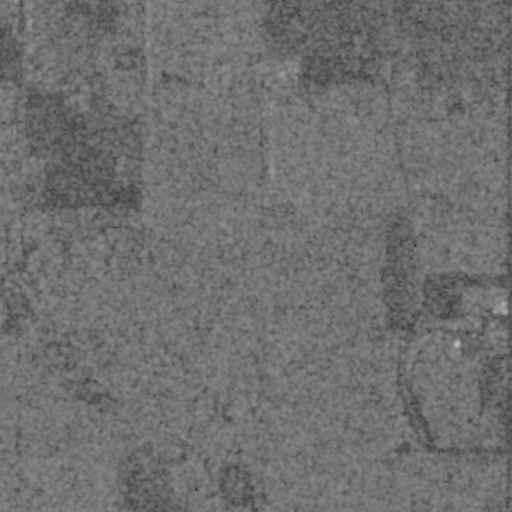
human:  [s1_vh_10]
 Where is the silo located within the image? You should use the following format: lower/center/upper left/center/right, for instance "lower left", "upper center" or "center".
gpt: The silo is located in the center right of the image.
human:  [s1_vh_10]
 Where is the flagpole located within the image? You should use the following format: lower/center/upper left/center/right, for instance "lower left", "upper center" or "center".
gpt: The flagpole is located in the center right of the image.
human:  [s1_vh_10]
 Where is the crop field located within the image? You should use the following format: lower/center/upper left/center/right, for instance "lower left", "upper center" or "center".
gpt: There is no crop field in the image.

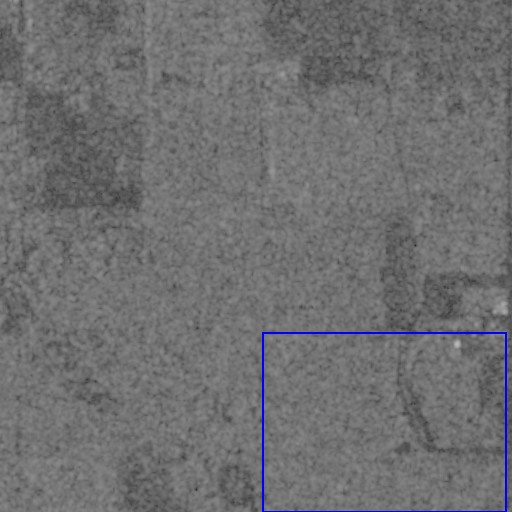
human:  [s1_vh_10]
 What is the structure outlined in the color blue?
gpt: The structure outlined in blue is a crop field.
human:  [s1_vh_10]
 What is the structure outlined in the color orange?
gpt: There is no orange outline.